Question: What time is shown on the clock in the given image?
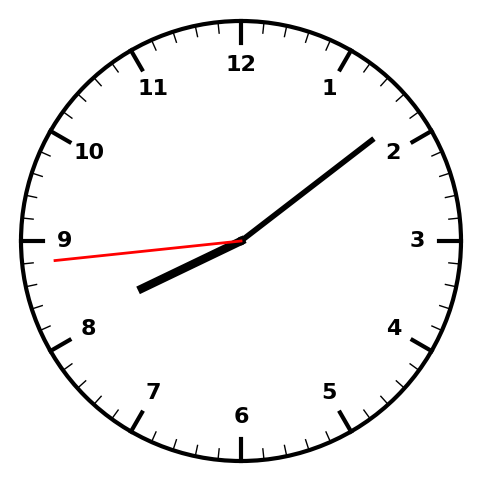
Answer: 08:08:44